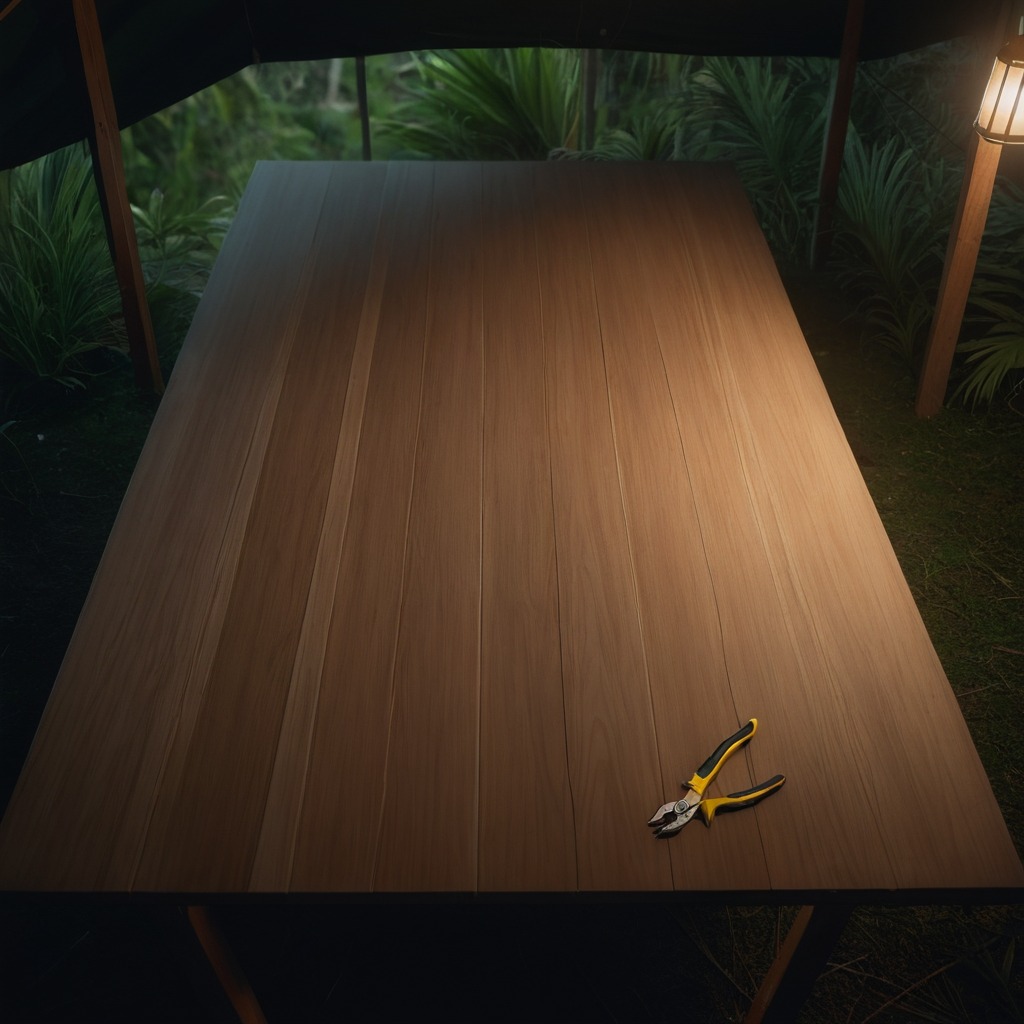
A plier is lying on the wooden table inside a jungle field workshop tent at night.